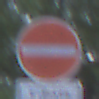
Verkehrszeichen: VerbotDerEinfahrt
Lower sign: BesondereFahrzeugeUndTransportgueter13
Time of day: SunriseSunset
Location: Outdoor (Urban)
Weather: PartlyCloudy
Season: NotSpecified
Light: Natural